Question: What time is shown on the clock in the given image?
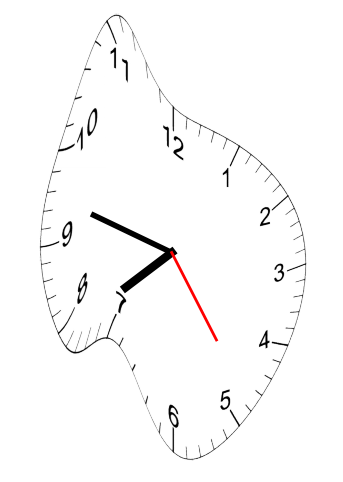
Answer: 07:47:24